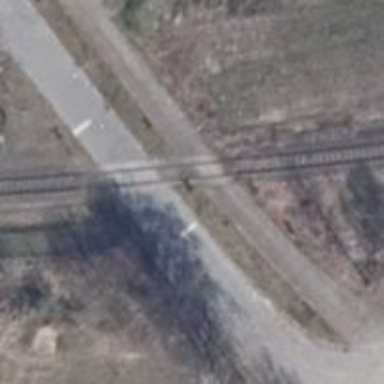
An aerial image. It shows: Level crossing along the railway.